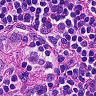
Metastatic tissue present: no